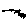
Label: zigzag